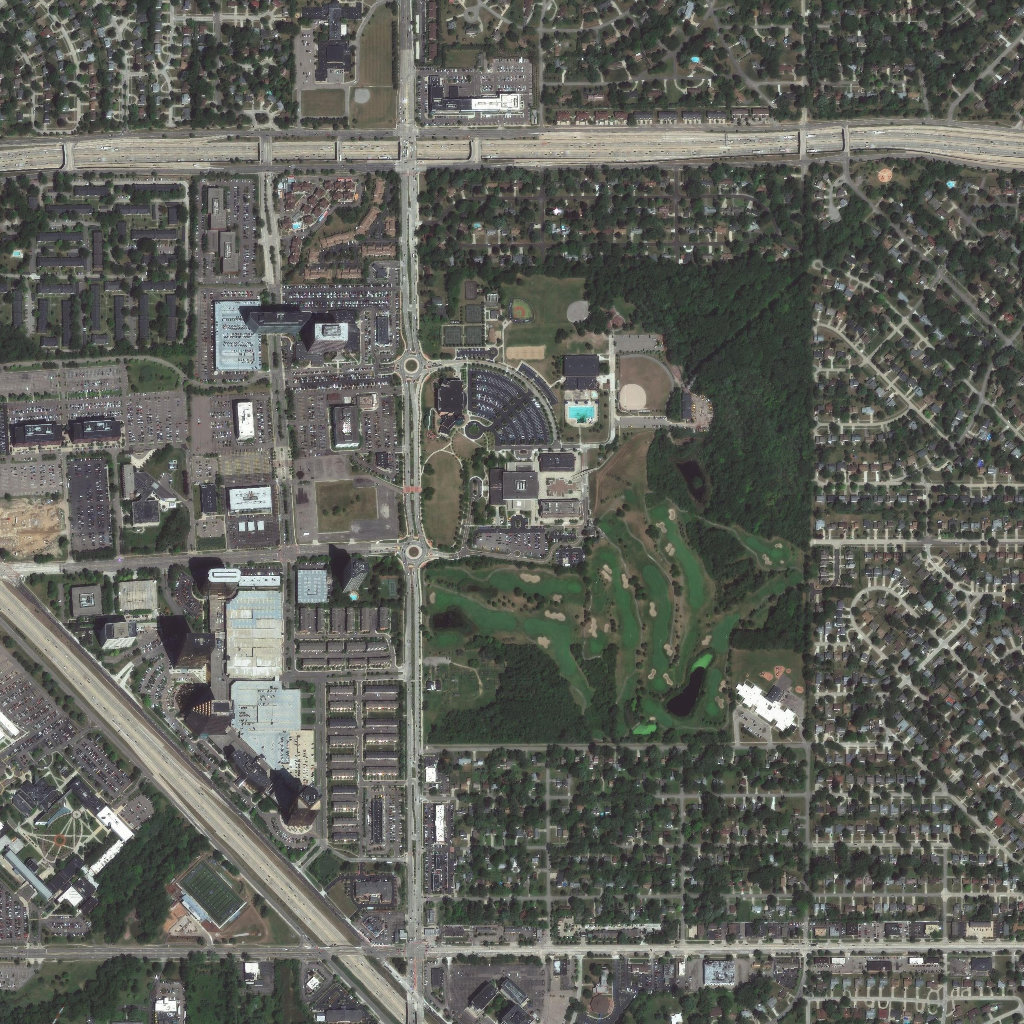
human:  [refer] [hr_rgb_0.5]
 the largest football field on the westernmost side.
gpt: <box>[[17, 83, 23, 90, 0]]</box>